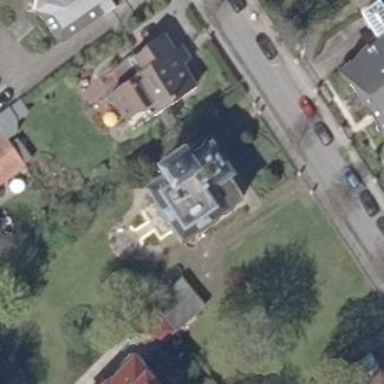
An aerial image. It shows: Historic detached building with black slate roof in quadruple saltbox shape. The building is painted yellow.